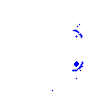
Particle: pion